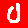
Digit: 0